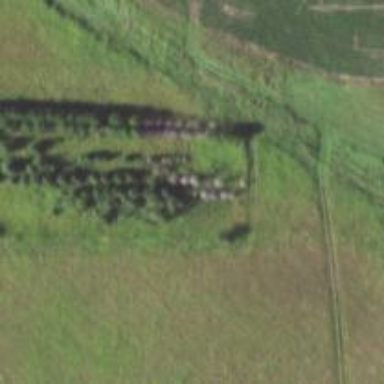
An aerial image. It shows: Row of trees in natural setting.